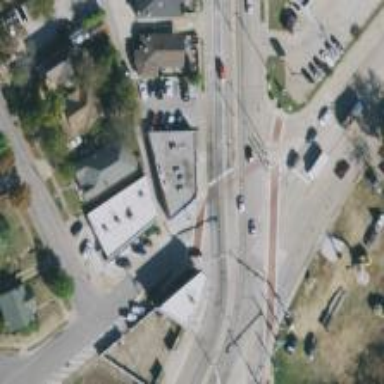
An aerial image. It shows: Secondary road with tram embedded rails.